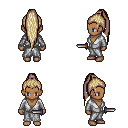
a pixel art fantasy rpg character, female body template, human, dark skin, white robe, metal pants, white blonde extra-long topknot hairstyle, dagger, four views (front, back, left, right), 2x2 character sprite sheet, small pixel art, hard edges, no anti-aliasing